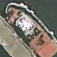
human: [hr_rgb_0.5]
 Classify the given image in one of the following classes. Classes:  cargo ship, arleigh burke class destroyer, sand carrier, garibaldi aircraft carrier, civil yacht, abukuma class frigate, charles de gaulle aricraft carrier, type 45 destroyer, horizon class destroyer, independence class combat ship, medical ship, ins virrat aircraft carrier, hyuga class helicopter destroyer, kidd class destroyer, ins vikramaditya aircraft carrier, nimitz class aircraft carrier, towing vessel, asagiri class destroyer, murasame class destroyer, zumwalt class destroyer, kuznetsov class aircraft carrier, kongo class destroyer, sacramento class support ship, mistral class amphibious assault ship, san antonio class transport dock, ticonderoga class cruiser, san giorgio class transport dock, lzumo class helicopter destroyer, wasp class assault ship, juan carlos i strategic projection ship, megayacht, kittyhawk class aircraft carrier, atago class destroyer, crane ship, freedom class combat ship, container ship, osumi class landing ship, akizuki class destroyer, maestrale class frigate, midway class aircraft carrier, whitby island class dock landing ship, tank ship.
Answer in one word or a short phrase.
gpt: Towing vessel